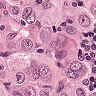
Metastatic tissue present: yes